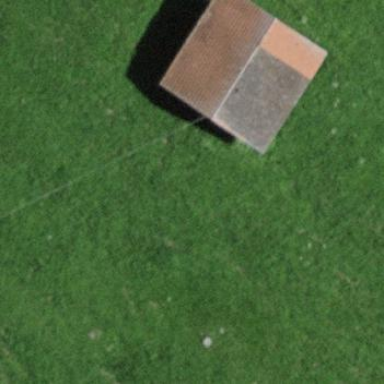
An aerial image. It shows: Rural barn.